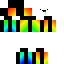
A female human skin with pale skin, wearing brown long hair dressed in a blue hoodie and black pants, featuring a closed mouth.